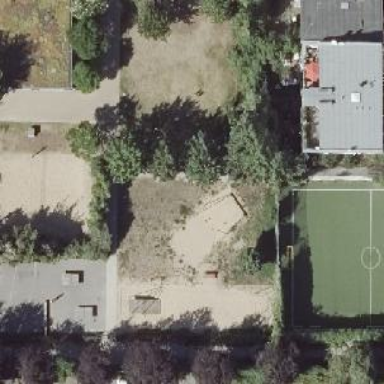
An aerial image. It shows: Playground with swings.